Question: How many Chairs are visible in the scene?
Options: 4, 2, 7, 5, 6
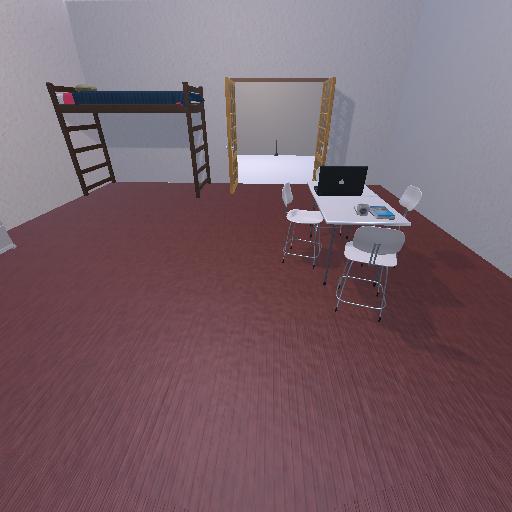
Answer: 4